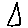
Label: triangle